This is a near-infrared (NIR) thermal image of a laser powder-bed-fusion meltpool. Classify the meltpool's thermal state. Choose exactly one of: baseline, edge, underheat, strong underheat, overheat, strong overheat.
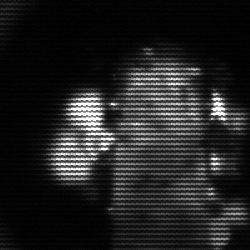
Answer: strong underheat